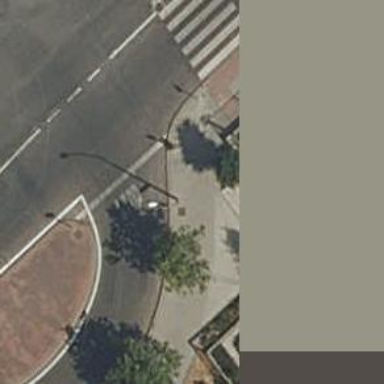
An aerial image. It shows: Road with stop sign.